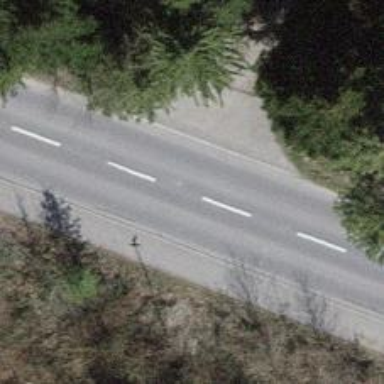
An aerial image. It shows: Unmarked road crossing.